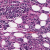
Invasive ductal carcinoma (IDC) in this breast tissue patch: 0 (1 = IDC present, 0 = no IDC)